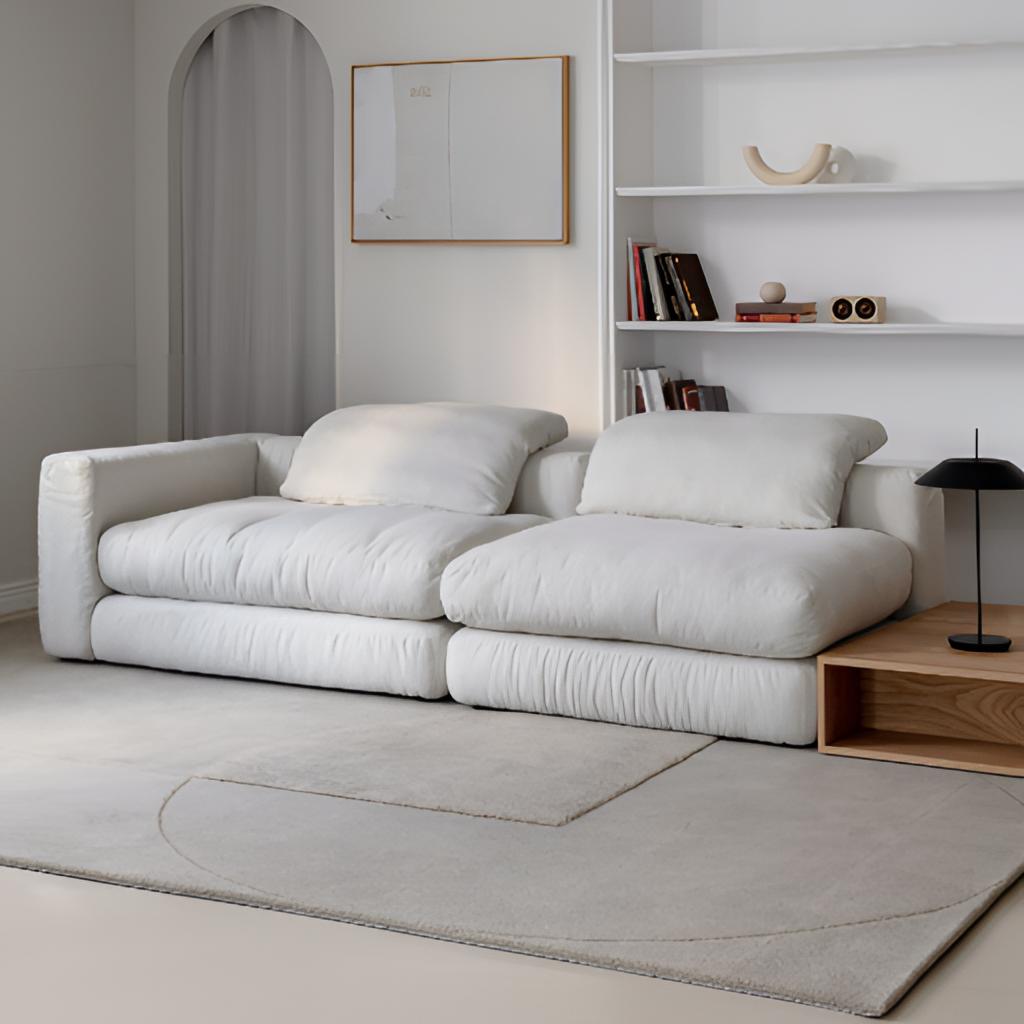
white fabric sofa, living room, carpet flooring, with geometric pattern, minimalist, white paint wallpaper, with solid pattern